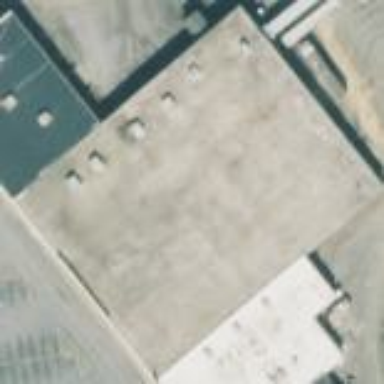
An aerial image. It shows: Retail building.